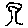
Label: tree